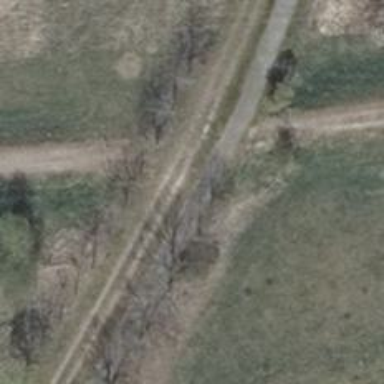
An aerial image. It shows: Track with grade 4 tracktype.